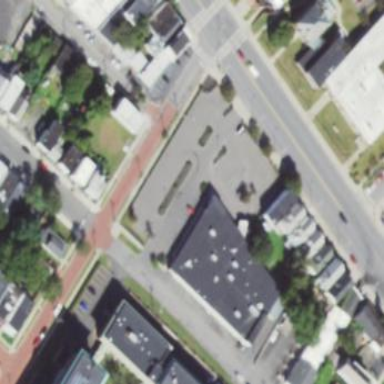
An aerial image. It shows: Retail building.